Question: I list the 3 most common words in a Textview. Then I translated these words via Google Translate to use a framework. I want to do that to show the translation of these words I have listed with a different UILabel.
But I have a problem. When I do this in Translate function, the translated words are sorted incorrectly.
How can I solve this problem?
Screenshot and codes as are below.

'''
class ViewController: UIViewController {
@IBOutlet weak var txtMain: UITextView!
var commonWordsArray = [String]()
var yPoint = 250
override func viewDidLoad() {
super.viewDidLoad()
findCommonWords()
translate()
}
func findCommonWords() {
let textViewText = txtMain.text
//separate the text into words and get rid of the "" results
let commonWords = textViewText?.lowercased().components(separatedBy: [" ","."]).filter({ !$0.isEmpty })
//count the occurrence of each word
let wordCounts = NSCountedSet(array: commonWords!)
//sort the words by their counts in a descending order, then take the first three elements
let sortedWords = wordCounts.allObjects.sorted(by: {wordCounts.count(for: $0) > wordCounts.count(for: $1) }) [0..<3]
for word in sortedWords {
print("\(word) \(wordCounts.count(for: word)) times")
let myLabel = UILabel()
myLabel.frame = CGRect(x: 0, y: 0, width: 120, height: 25)
myLabel.center = CGPoint(x: 80, y: yPoint)
myLabel.text = word as? String
myLabel.textAlignment = .left
self.view.addSubview(myLabel)
yPoint += 30
commonWordsArray.append(word as! String)
}
yPoint = 250
print(commonWordsArray)
}
func translate() {
let translator = ROGoogleTranslate()
translator.apiKey = "YOURAPIKEY" // Add your API Key here
var params = ROGoogleTranslateParams()
params.source = "tr"
params.target = "en"
for i in commonWordsArray {
params.text = i
print(i)
translator.translate(params: params) { (result) in
DispatchQueue.main.async {
let myLabel = UILabel()
myLabel.frame = CGRect(x: 0, y: 0, width: 120, height: 25)
myLabel.center = CGPoint(x: 250, y: self.yPoint)
myLabel.text = result
myLabel.textAlignment = .left
self.view.addSubview(myLabel)
print(result)
self.yPoint += 30
}
}
}
}
}
'''
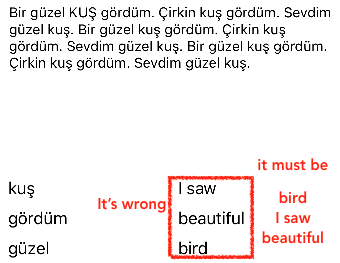
Answer: I believe this part of the code is the source of your trouble:
'''
for i in commonWordsArray {
params.text = i
print(i)
// for each word you call translate asynchronously
translator.translate(params: params) { (result) in
// and here you add the word to the UI on the main thread
// however, this callback does not have to be called in the same order in which you called translate,
// and thus you can end up with different orders
// add this line to confirm my hypothesis (if it prints correct pairs of words, then I am right):
print(">>>> \(i) is \(result)")
DispatchQueue.main.async {
let myLabel = UILabel()
myLabel.frame = CGRect(x: 0, y: 0, width: 120, height: 25)
myLabel.center = CGPoint(x: 250, y: self.yPoint)
myLabel.text = result
myLabel.textAlignment = .left
self.view.addSubview(myLabel)
print(result)
self.yPoint += 30
}
}
}
'''
The callback of the 'translate' method gets called in undefined order - based on when the remote call returns. Synchronizing it on the main thread won't help with the order, because it will be already in wrong order.
If I am right, you have to find a way how to put those pairs together. I would for example prepare the labels for translation along with the labels for original words, and only fill their text in the callback from translate - 'i' and 'result' are paired correctly in the callback, use that fact (for example you can use dictionary to store translation label for each word, and then retrieve it in callback).
One of many ways how to achieve what you want (replace your for loop with the following):
'''
for i in commonWordsArray {
params.text = i
let myLabel = UILabel()
myLabel.frame = CGRect(x: 0, y: 0, width: 120, height: 25)
myLabel.center = CGPoint(x: 250, y: self.yPoint)
myLabel.textAlignment = .left
self.view.addSubview(myLabel)
self.yPoint += 30
translator.translate(params: params) { (result) in
DispatchQueue.main.async {
myLabel.text = result
}
}
}
'''
In this code you will create and add a label for each 'i' in correct order (since you are doing it before calling the asynchronous 'translate' method. Since the closure you pass to the 'translate' call captures the local variables in its scope, in the callback the 'myLabel' variable will point to the correct label for the given result, regardless of the order in which the callbacks will be executed.